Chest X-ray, AP view. Patient: 46 years old, sex M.
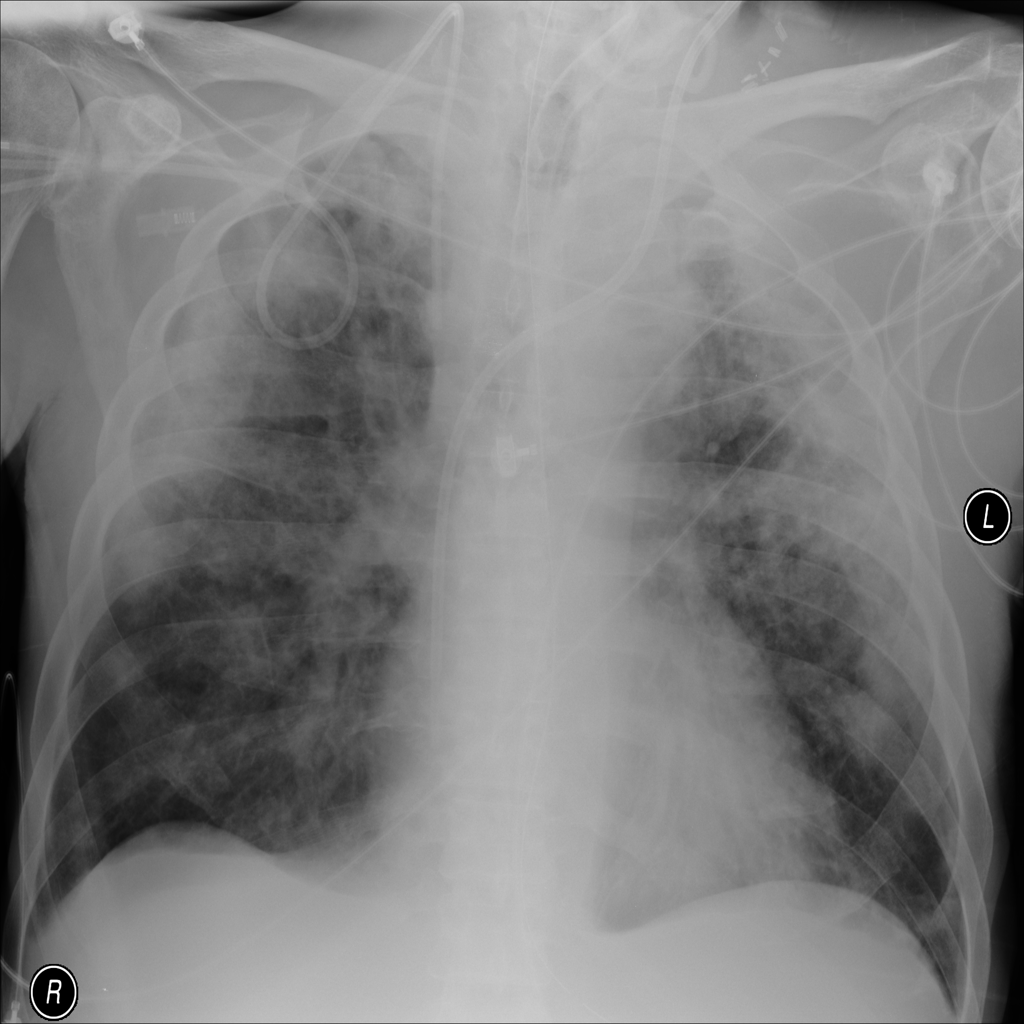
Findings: No Finding